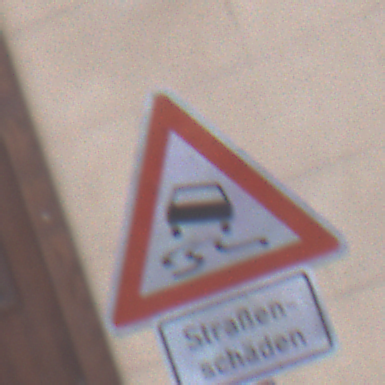
Verkehrszeichen: SchleuderOderRutschgefahr
Zusatzzeichen unten: HinweiseAufGefahrenDurchVerbaleAngabe3
Umgebung: Outdoor, Urban
Tageszeit: MorningAfternoon
Wetter: PartlyCloudy
Licht: Natural
Jahreszeit: NotSpecified
Kontrast: MediumContrast